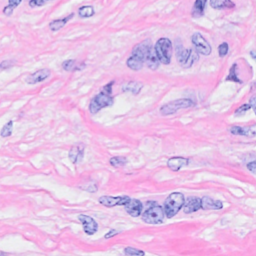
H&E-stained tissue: Breast